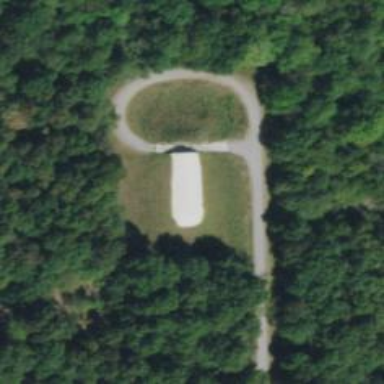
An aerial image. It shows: Military bunker.